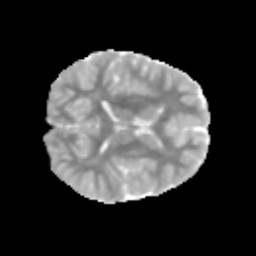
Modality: MD
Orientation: axial
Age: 9
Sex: female
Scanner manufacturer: siemens
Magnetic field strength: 3 T
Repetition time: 3.8 s
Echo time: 0.07 s